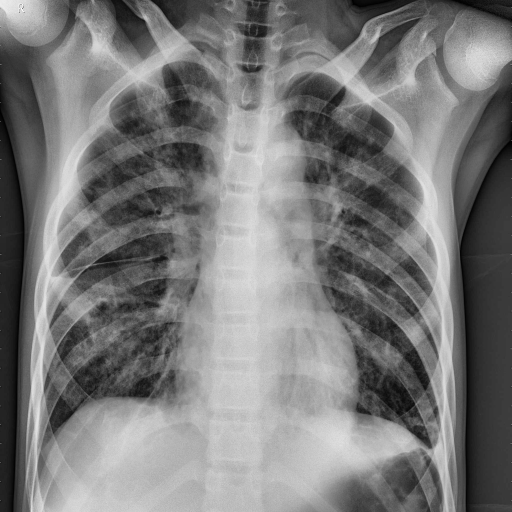
Finding: PNEUMONIA